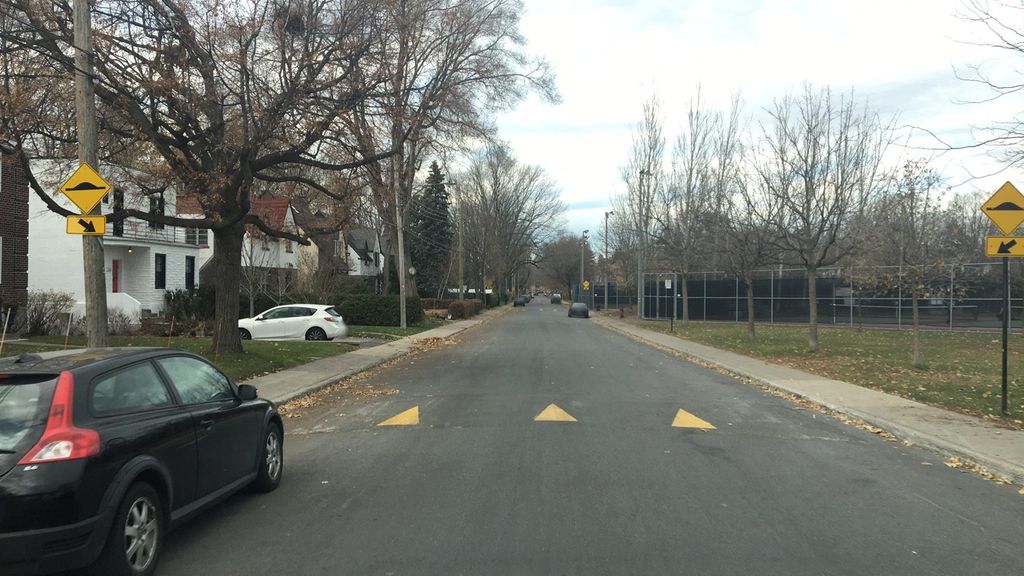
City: montreal